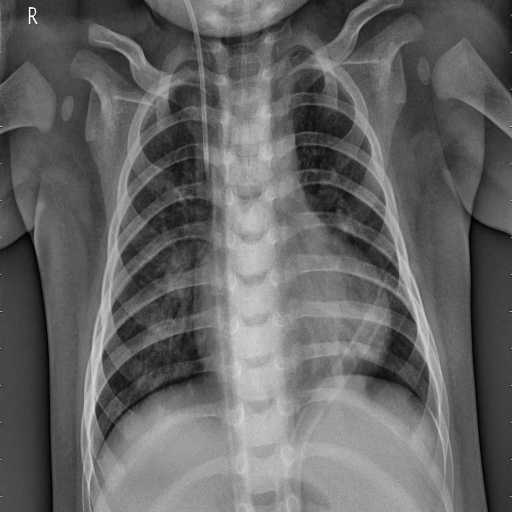
Finding: PNEUMONIA